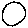
Label: circle